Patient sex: F
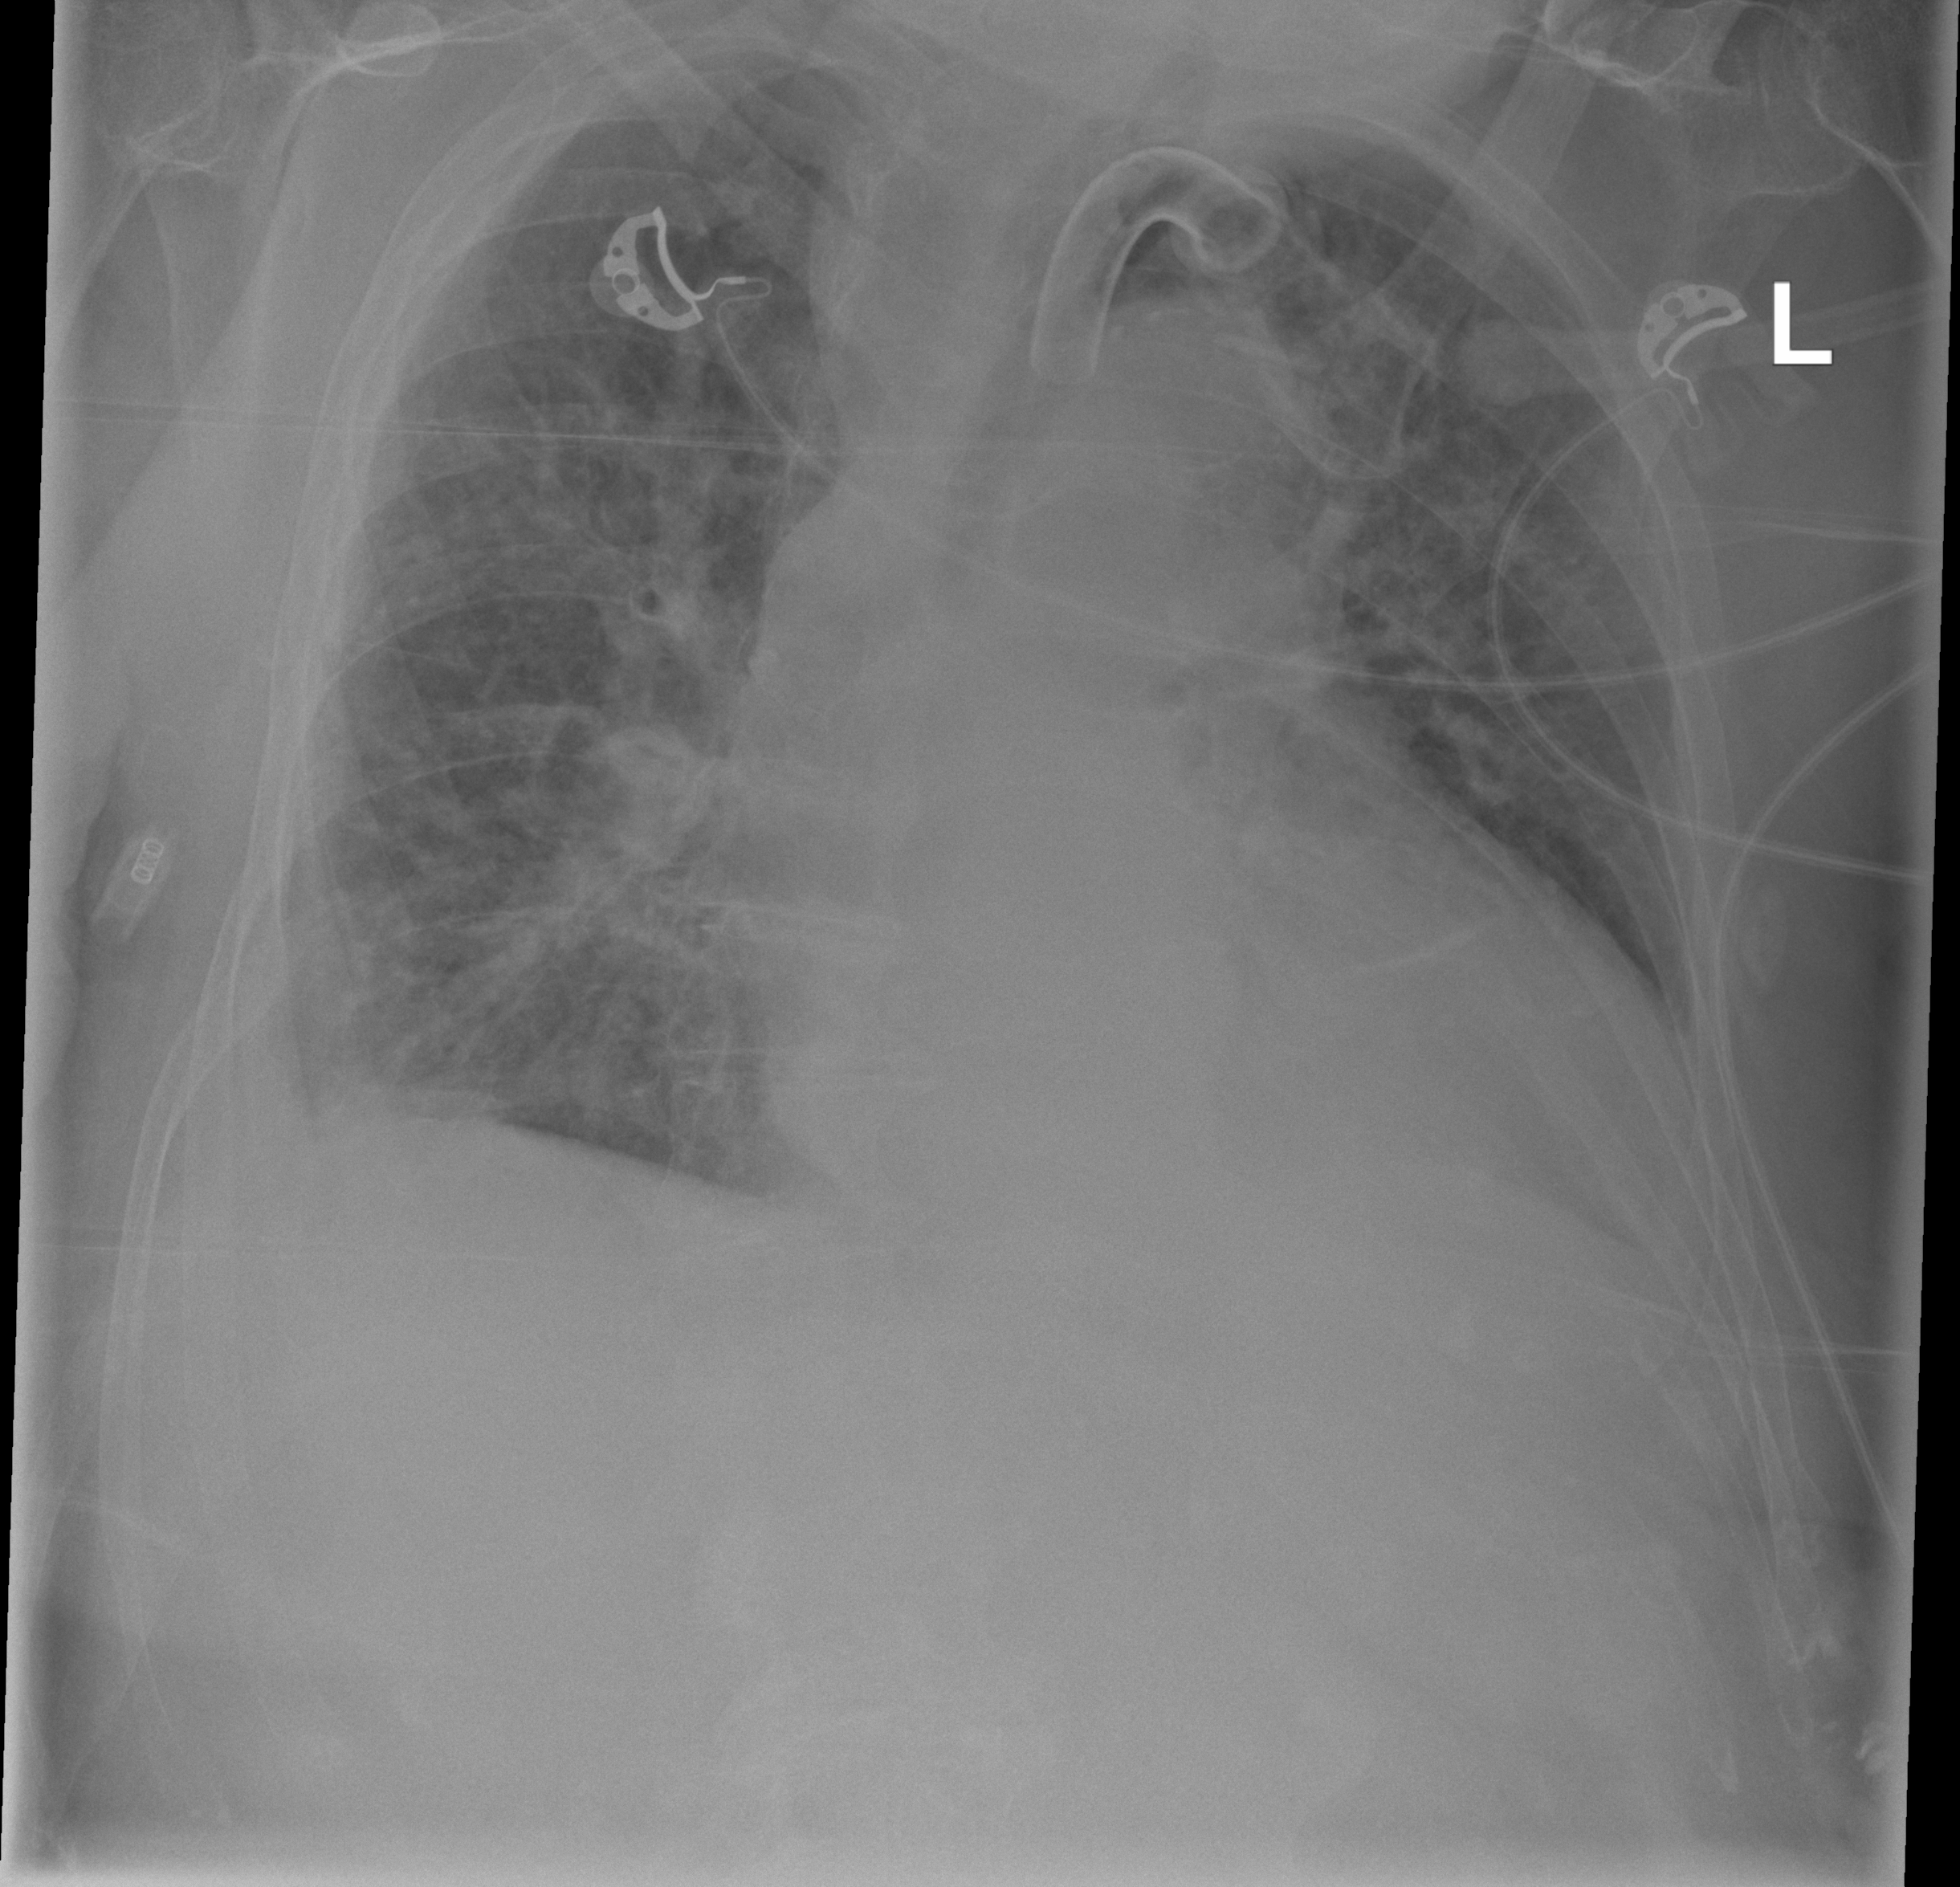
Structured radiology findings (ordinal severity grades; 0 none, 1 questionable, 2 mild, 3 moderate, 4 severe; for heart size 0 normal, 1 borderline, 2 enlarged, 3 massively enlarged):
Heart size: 2
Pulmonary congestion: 2
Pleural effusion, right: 2
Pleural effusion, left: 2
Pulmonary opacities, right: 2
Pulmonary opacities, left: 2
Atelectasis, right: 2
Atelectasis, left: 3